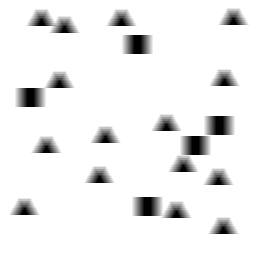
Squares: 5
Triangles: 15
Stars: 0
Total shapes: 20